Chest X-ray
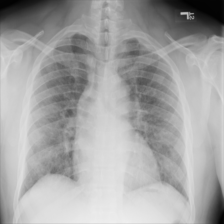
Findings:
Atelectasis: negative
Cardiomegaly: negative
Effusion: negative
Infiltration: negative
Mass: negative
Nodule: negative
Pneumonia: negative
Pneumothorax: negative
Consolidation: negative
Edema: negative
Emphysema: negative
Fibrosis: negative
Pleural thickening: negative
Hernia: negative